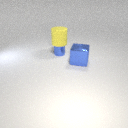
small blue metal cylinder behind large blue metal cube